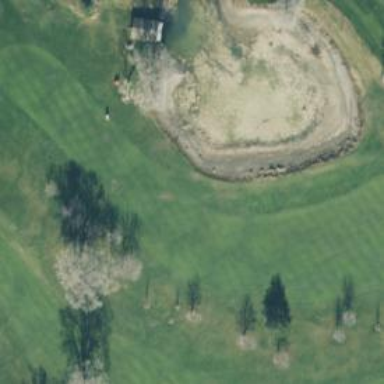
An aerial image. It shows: View of golf hole.